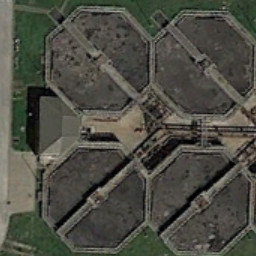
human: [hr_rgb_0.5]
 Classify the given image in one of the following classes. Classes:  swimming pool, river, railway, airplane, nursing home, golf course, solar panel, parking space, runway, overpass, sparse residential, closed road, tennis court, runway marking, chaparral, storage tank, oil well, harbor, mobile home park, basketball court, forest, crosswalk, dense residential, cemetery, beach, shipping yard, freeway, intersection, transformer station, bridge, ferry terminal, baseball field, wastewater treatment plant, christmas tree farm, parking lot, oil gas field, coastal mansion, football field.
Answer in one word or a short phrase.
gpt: wastewater treatment plant